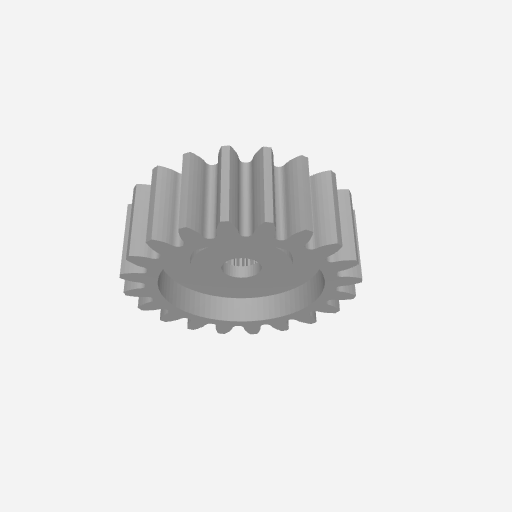
Part: ServoGear20T